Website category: sports
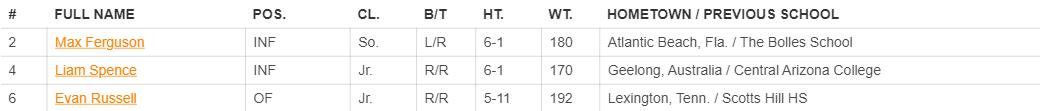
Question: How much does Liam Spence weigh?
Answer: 170

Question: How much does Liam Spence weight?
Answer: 170

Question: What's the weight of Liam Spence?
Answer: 170

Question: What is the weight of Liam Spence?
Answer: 170

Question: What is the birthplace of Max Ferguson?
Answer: Atlantic Beach, Fla.

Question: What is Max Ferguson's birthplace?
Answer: Atlantic Beach, Fla.

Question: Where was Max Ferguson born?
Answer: Atlantic Beach, Fla.

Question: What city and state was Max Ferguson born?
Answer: Atlantic Beach, Fla.

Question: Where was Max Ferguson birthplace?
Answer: Atlantic Beach, Fla.

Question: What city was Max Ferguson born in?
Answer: Atlantic Beach, Fla.

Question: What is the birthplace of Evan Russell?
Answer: Lexington, Tenn.

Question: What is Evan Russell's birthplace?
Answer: Lexington, Tenn.

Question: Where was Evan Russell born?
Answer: Lexington, Tenn.

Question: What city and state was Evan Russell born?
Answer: Lexington, Tenn.

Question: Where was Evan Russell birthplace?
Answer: Lexington, Tenn.

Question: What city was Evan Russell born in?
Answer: Lexington, Tenn.

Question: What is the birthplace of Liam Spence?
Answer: Geelong, Australia

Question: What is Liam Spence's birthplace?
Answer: Geelong, Australia

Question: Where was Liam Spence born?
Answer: Geelong, Australia

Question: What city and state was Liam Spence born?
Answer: Geelong, Australia

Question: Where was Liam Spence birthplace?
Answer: Geelong, Australia

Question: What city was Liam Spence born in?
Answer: Geelong, Australia

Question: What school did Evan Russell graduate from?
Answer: Scotts Hill HS

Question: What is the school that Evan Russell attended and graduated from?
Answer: Scotts Hill HS

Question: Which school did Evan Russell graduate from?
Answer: Scotts Hill HS

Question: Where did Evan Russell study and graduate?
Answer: Scotts Hill HS

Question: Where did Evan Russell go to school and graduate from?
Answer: Scotts Hill HS

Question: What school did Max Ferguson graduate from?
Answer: The Bolles School

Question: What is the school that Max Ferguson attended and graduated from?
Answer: The Bolles School

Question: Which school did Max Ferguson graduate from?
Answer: The Bolles School

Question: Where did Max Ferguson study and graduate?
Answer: The Bolles School

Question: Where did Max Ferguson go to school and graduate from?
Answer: The Bolles School

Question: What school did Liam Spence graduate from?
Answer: Central Arizona College

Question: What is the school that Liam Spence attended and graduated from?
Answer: Central Arizona College

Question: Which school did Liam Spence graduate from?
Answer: Central Arizona College

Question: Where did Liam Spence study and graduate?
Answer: Central Arizona College

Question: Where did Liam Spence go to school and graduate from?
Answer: Central Arizona College